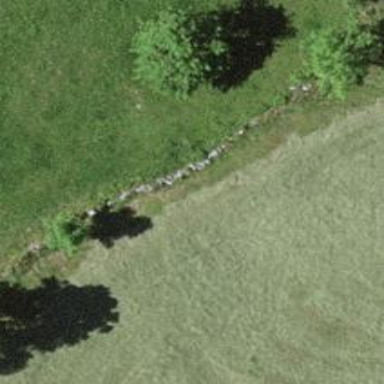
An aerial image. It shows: Dry stone wall barrier.